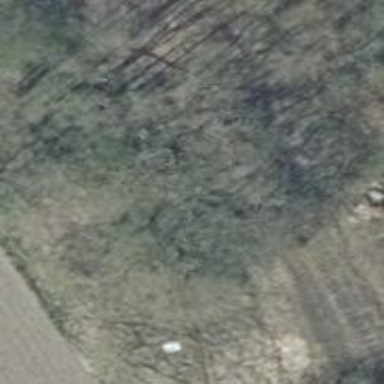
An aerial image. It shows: Abandoned railway.